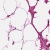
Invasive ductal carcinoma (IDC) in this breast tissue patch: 0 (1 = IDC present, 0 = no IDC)